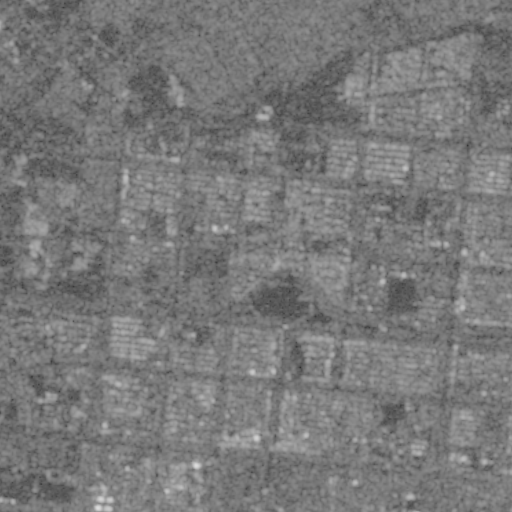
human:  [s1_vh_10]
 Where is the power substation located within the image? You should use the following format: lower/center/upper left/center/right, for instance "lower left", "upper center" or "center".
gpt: The power substation is located in the center of the image.
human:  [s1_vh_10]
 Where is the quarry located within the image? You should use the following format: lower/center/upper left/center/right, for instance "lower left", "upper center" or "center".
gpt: The quarry is located in the upper right of the image.
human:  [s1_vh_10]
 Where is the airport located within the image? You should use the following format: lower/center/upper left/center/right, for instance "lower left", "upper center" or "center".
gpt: There is no airport in the image.

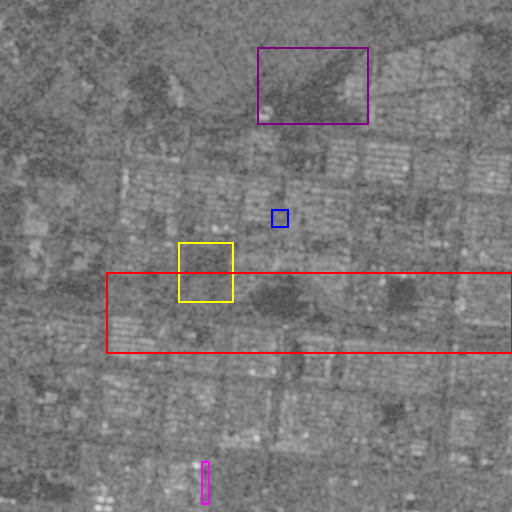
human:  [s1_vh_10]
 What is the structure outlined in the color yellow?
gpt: The structure outlined in yellow is a crop field.
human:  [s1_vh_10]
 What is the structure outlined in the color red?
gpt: The structure outlined in red is a park.
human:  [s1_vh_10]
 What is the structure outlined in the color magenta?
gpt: The structure outlined in magenta is a parking lot.
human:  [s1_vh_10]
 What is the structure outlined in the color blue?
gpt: The structure outlined in blue is a power substation.
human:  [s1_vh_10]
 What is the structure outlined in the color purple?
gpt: The structure outlined in purple is a quarry.
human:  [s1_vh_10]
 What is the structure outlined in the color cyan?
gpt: There is no cyan outline.